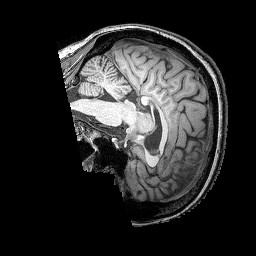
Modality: T1w
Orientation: sagittal
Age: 29
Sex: female
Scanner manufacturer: siemens
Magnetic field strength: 3 T
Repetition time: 2.25 s
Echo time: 0.00415 s